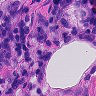
Metastatic tissue present: no